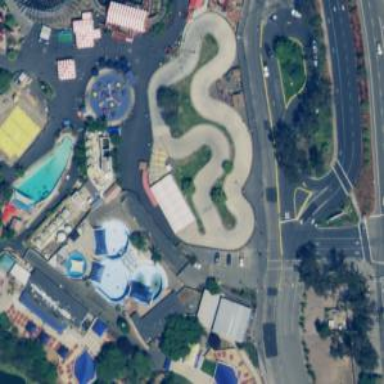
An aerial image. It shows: Thrilling roller coaster attraction.